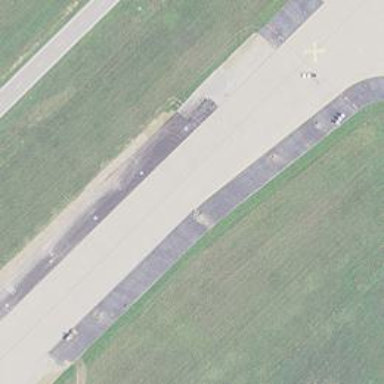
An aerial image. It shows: View of taxiway at the airport.